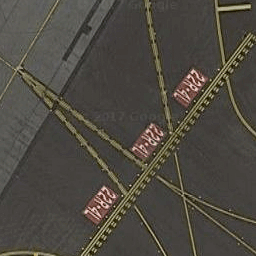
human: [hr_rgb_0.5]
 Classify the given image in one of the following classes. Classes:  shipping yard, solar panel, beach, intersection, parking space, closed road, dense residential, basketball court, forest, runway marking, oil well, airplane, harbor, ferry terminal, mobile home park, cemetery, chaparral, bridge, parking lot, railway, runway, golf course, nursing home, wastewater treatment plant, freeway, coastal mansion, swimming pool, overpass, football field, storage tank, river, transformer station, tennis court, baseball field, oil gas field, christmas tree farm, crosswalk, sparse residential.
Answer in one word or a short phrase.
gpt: runway marking